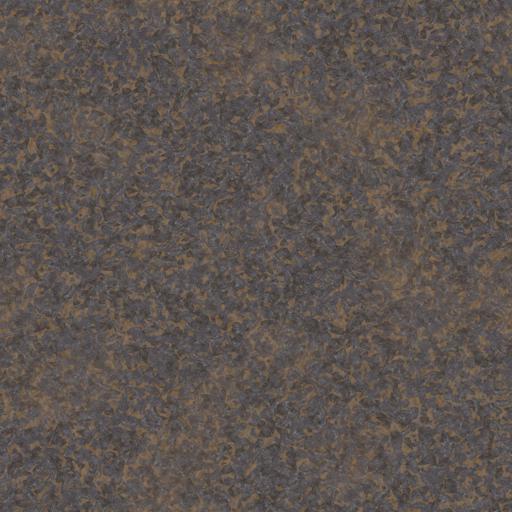
Tags: desert pebbles rocks sand stone